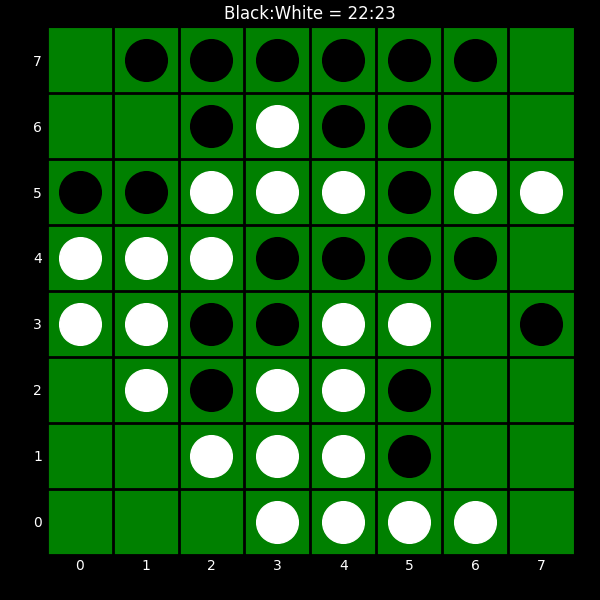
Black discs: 22
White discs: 23